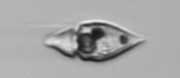
Label: Amphidinium